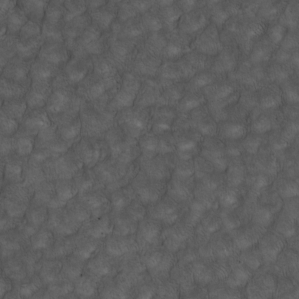
Label: non_frost